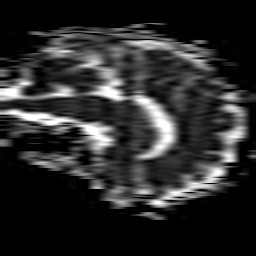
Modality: ADC
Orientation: sagittal
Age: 44
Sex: male
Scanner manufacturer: philips
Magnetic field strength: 1.5 T
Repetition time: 4.624 s
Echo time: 0.07764 s